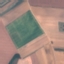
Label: AnnualCrop